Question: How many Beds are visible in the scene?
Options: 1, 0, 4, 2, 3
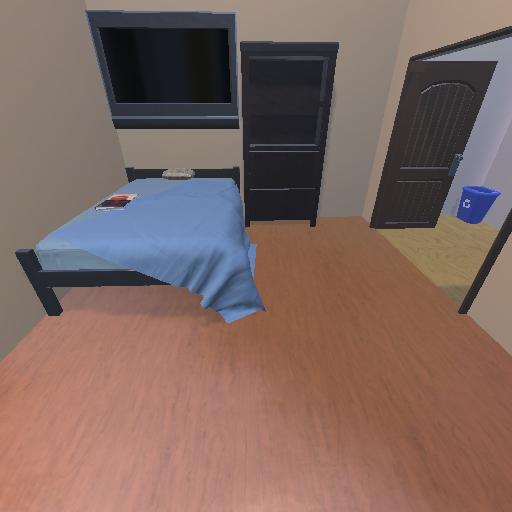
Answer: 1